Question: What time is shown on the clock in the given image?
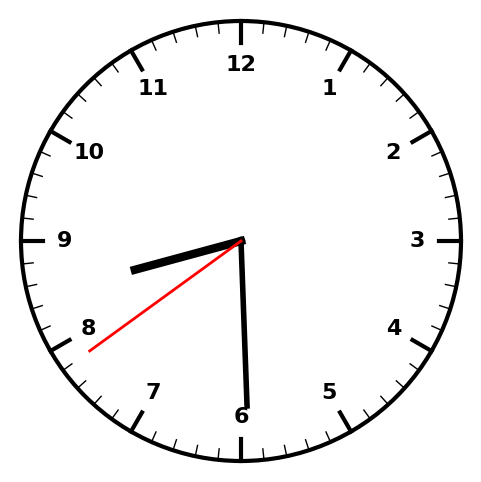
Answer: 08:29:39